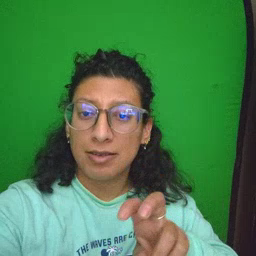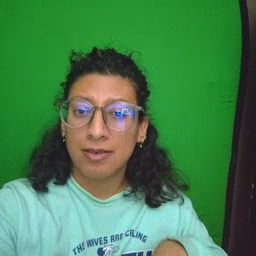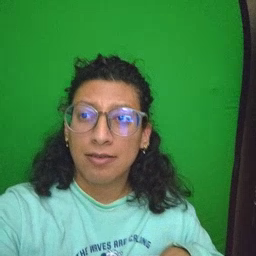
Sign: pizza